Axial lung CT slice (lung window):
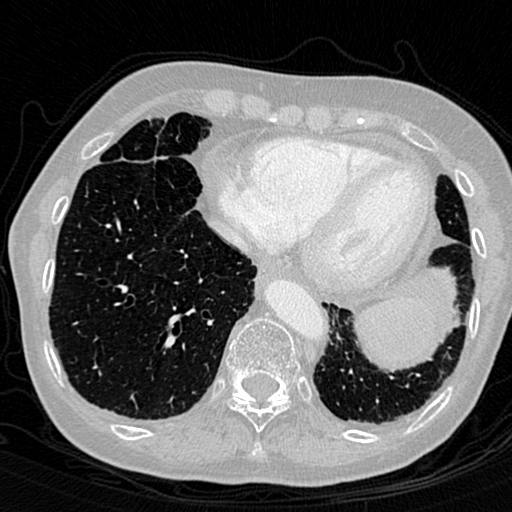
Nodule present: no